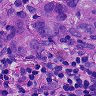
Metastatic tissue present: yes